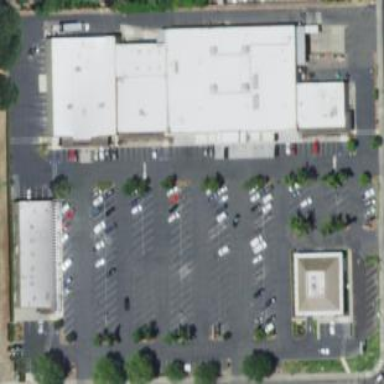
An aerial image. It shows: Retail area.